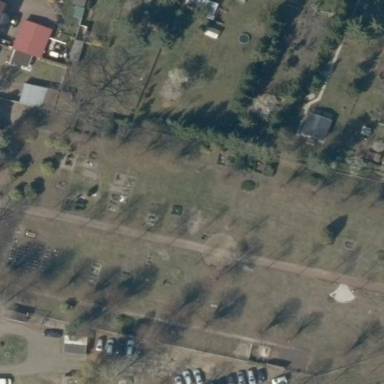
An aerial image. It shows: Cemetery.